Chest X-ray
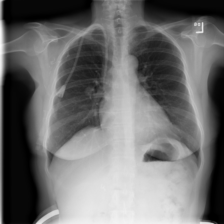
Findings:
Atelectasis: negative
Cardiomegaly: negative
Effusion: negative
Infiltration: negative
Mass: negative
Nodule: negative
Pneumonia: negative
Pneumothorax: negative
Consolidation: negative
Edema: negative
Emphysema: negative
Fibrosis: negative
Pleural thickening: negative
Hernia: negative